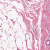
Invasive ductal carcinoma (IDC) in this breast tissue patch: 0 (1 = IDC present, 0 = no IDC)